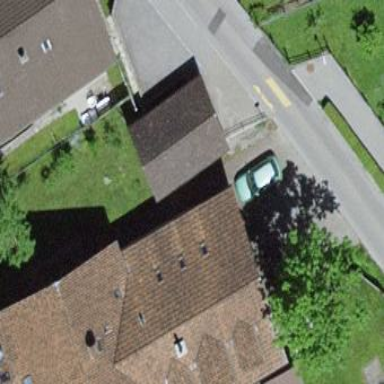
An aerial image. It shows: Garage building.